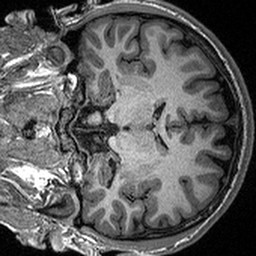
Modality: T1w
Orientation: coronal
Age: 18
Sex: male